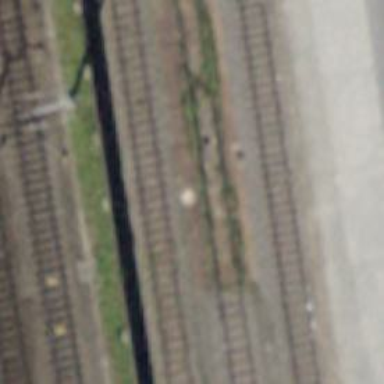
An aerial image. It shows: Railway switch.